Как показано на рисунке, каждая из пластин плоского конденсатора закреплена горизонтально и имеет площадь $S$, расстояние между пластинами равно $d$. Конденсатор соединён через ключ $K$ с источником питания с ЭДС $U$. Незаряженная проводящая пластина массы $m$ и тех же размеров, что и пластины конденсатора, покоится на нижней пластине в хорошем контакте с ней. Вся система находится в вакууме, его диэлектрическая проницаемость равна $\varepsilon_0$. Когда ключ $K$ замыкают, пластина начинает перемещаться вверх-вниз внутри конденсатора. Считайте, что электрическое поле внутри конденсатора однородно, сопротивлением компонентов цепи и временем перезарядки конденсатора можно пренебречь, все столкновения в системе абсолютно неупругие, перераспределение заряда при них происходит мгновенно. Ускорение свободного падения равно $g$.
Найдите минимальное напряжение $U_{min}$, при котором возможно такое движение в системе.
Найдите период $T$ движения пластины в конденсаторе. Примечание: Можно воспользоваться интегралом:$$\int \frac{dx}{\sqrt{ax^2 + bx}} = \frac{1}{\sqrt{a}} \ln{\left( 2ax + b + 2 \sqrt{a} \sqrt{ax^2 + bx} \right)} + C,$$где $a>0$, а $C$ — константа интегрирования.
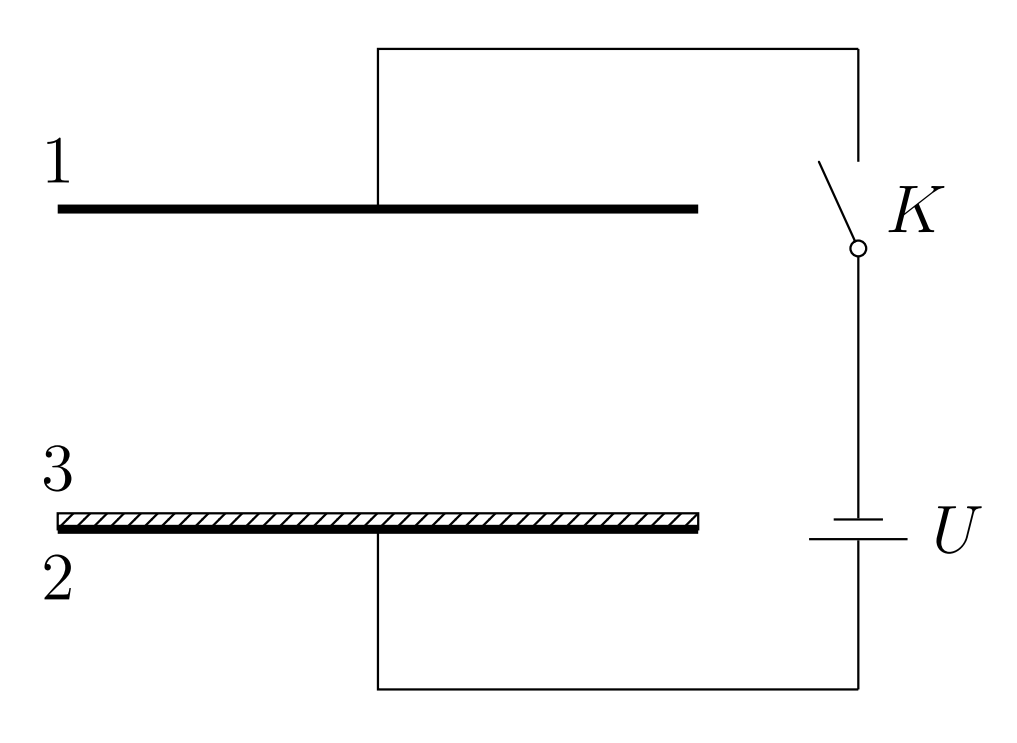
Найдите минимальное напряжение $U_{min}$, при котором возможно такое движение в системе.
Ответ: $$U_{min} = \sqrt{\frac{2md^2g}{\varepsilon_0 S}}.$$

Найдите период $T$ движения пластины в конденсаторе.
Ответ: $$T = \frac{d}{U} \sqrt{\frac{md}{\varepsilon_0 S}} \left\{ \ln \left[\frac{\left(3 \varepsilon_{0} S U^{2}-2 m g d^{2}\right)+2 U \sqrt{2 \varepsilon_{0} S\left(\varepsilon_{0} S U^{2}-m g d^{2}\right)}}{\varepsilon_{0} S U^{2}-2 m g d^{2}}\right] +\\ \ln \left[\frac{\left(3 \varepsilon_{0} S U^{2}+2 m g d^{2}\right)+2 U \sqrt{2 \varepsilon_{0} S\left(\varepsilon_{0} S U^{2}+m g d^{2}\right)}}{\varepsilon_{0} S U^{2}+2 m g d^{2}}\right] \right\}.$$
Темы:
T, Конденсатор, Электромагнетизм, Китайские, Движение в электрическом поле